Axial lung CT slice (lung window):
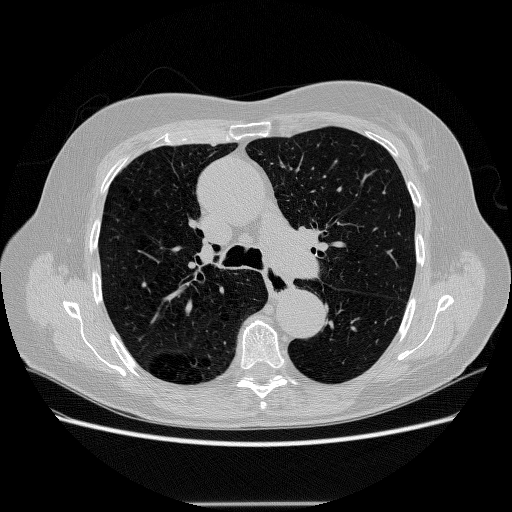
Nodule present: no